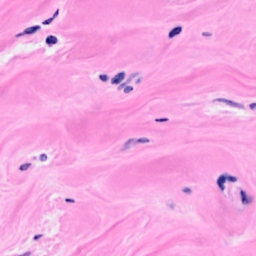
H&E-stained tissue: Breast